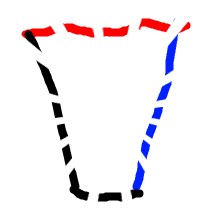
Shape: trapezoid